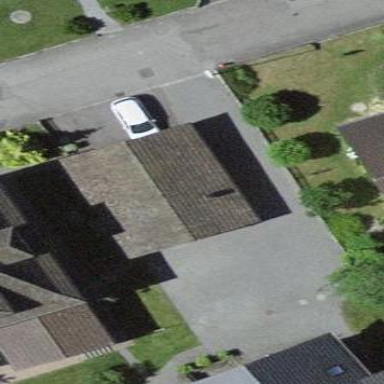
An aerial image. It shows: Garage building.